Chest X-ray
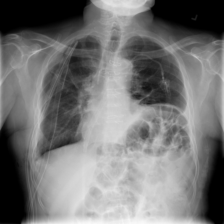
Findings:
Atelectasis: negative
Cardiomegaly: negative
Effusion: negative
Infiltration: negative
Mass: negative
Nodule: negative
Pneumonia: negative
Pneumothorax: negative
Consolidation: negative
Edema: negative
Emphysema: negative
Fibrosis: negative
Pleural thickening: negative
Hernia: negative